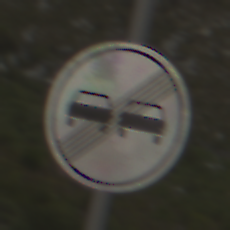
Verkehrszeichen: EndeUeberholverbot
Umgebung: Outdoor, Nature
Tageszeit: Midday
Wetter: Overcast
Licht: Natural
Jahreszeit: NotSpecified
Kontrast: LowContrast